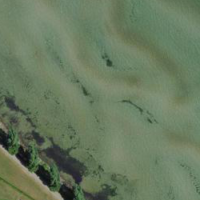
EUNIS habitat code: 14
Species observed at this site:
Erithacus rubecula